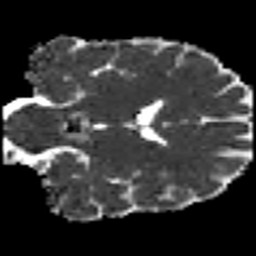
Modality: MD
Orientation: coronal
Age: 43
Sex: male
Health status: ill
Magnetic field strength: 3 T
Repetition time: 8.4 s
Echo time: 0.0926 s